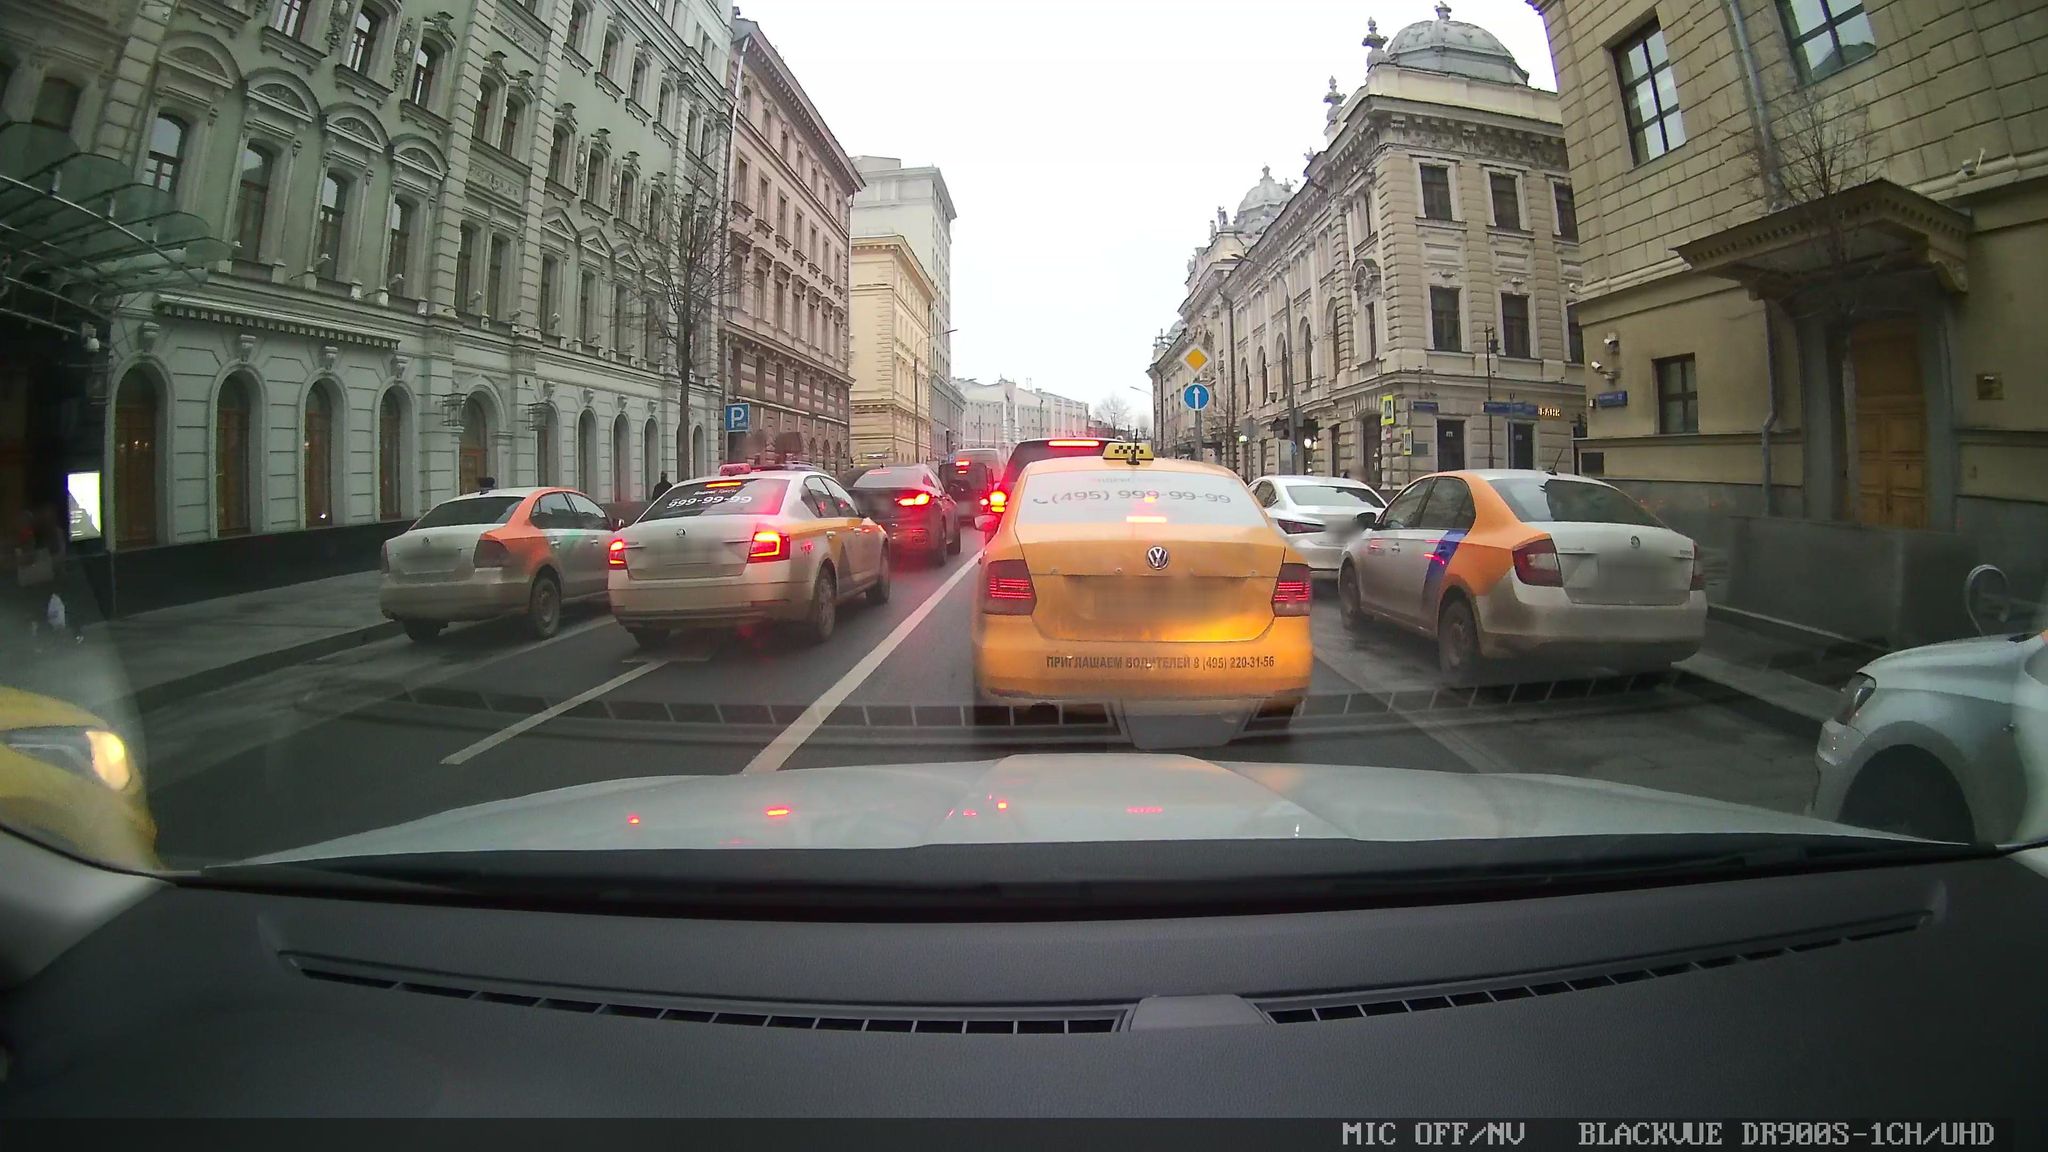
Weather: cloudy
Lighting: day
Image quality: good
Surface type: driving surface
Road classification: tertiary
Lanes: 2
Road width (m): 4.5
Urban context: urban centre
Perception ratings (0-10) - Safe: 3.84, Lively: 8.11, Beautiful: 2.59, Boring: 0.39, Depressing: 4.95, Wealthy: 3.53